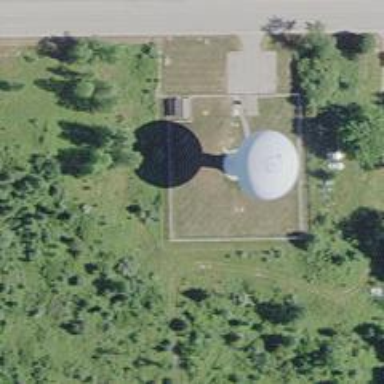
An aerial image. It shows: Water tower that is man-made.